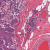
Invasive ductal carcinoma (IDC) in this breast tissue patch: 0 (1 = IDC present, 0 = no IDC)